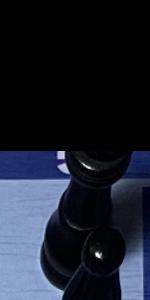
Label: King_Black